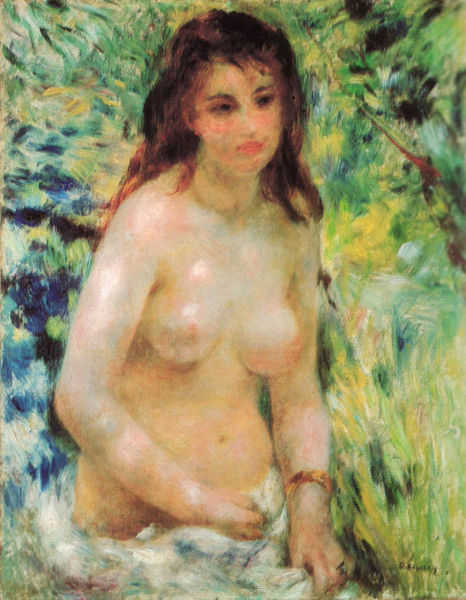
Titel: Etude; torse effet de soleil, Studie; Weiblicher Halbakt im Sonnenlicht
Künstler: Pierre Auguste Renoir
Standort: Paris
Institution: Musée d'Orsay
Schlagwörter: akt, blau, blätter, dunkel, gemälde, hand, haut, kopf, nackt, schatten, wasser, weiß, baden, badende, bäume, gelb, grün, impressionismus, mädchen, äste, blumen, braun, brust, busen, degas, finger, frau, frisur, haar, hell, hintergrund, licht, mund, nase, orange, renoir, schmuck, schwarz, blick, gras, rot, tuch, wiese, beige, jung, arm, arme, augen, gesicht, inkarnat, mensch, hals, hände, portrait, porträt, signatur, öl, gräser, natur, zweige, gewässer, pastos, sonne, gold, haare, pflanzen, brünett, lippen, madame, rosa, schulter, schultern, wald, zart, garten, brüste, ruhig, sommer, wangen, modell, sonnenlicht, duktus, dunkelblau, weiblich, impressionistisch, brauen, glanz, handtuch, glänzend, nabel, bauch, halbakt, nackte, bauchnabel, brustwarzen, scham, oberkörper, ring, unscharf, unbekleidet, pleinair, nakt, greifen, tupfen, armband, armreif, verschwommen, brus, reif, venus, lichtflecke, weich, gelbgrün, grüngelb, rote lippen, grn, muns, cesanne, nse, armbanduhr, mademoiselle, open air, pleine air, ngart, un, draun, grüner vorhang, armreid, schwarzh, brauelippen